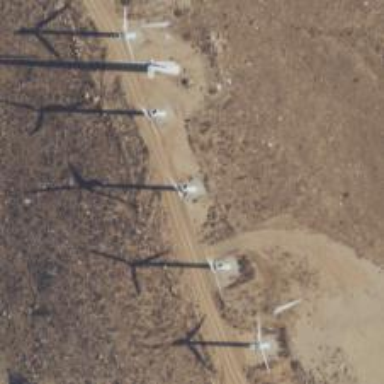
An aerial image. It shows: Horizontal axis wind turbine generating power from wind energy.